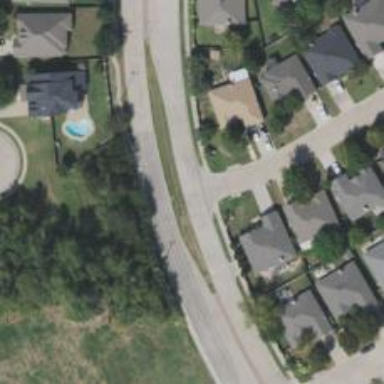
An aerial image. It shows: Secondary road with asphalt surface.